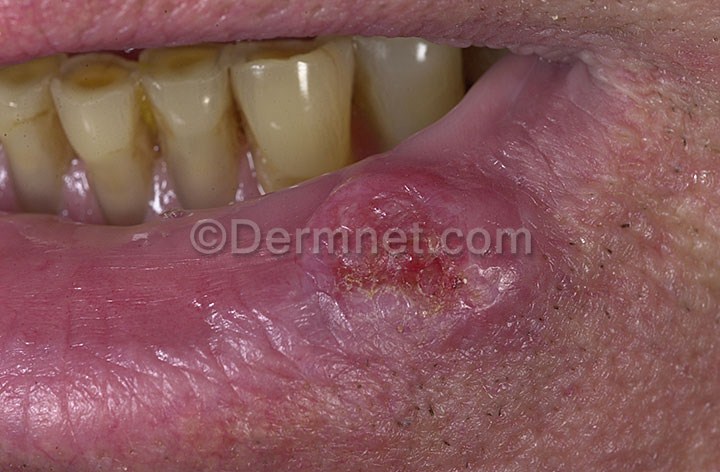
Disease: Actinic Keratosis Basal Cell Carcinoma and other Malignant Lesions